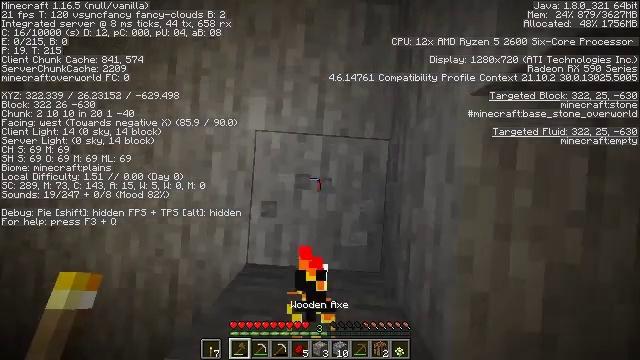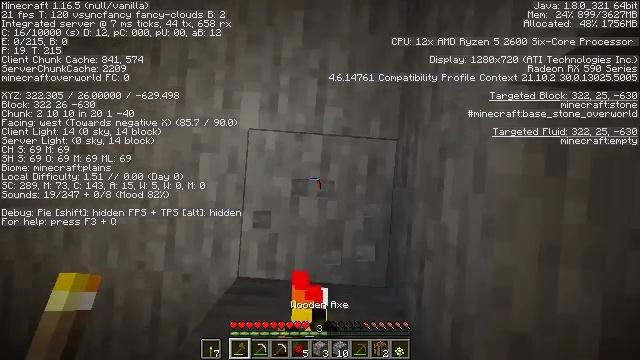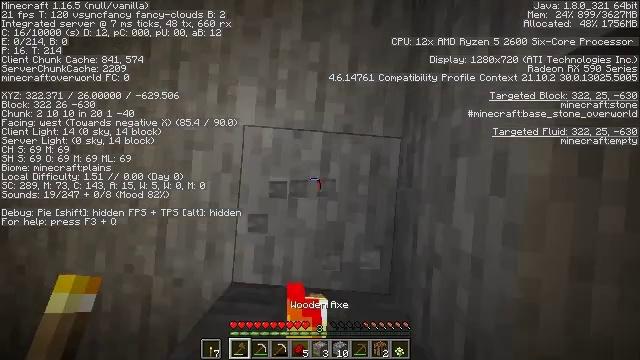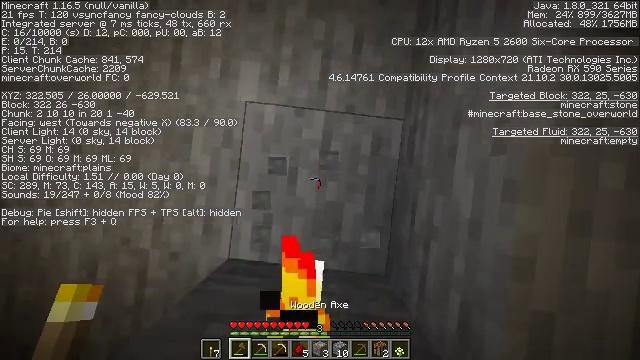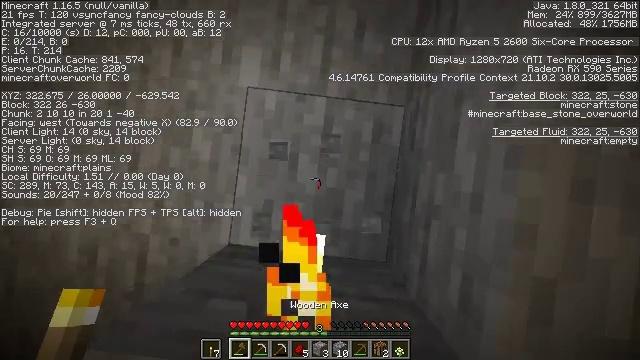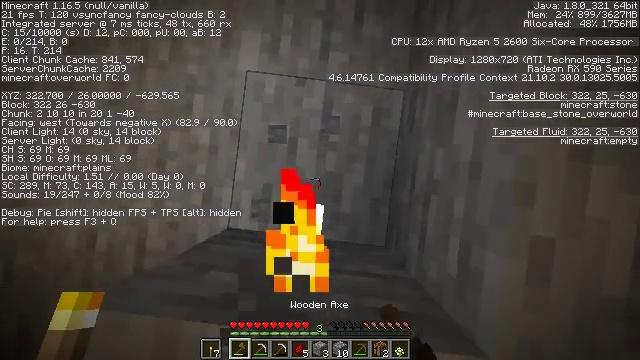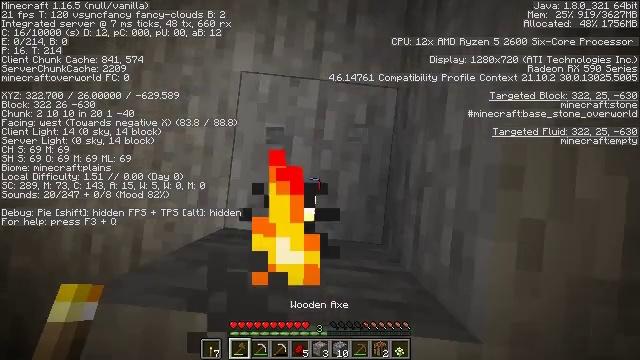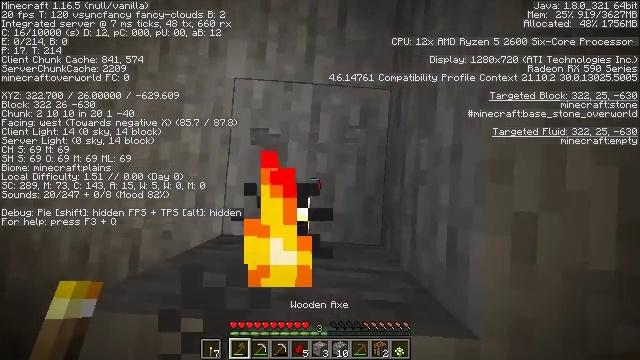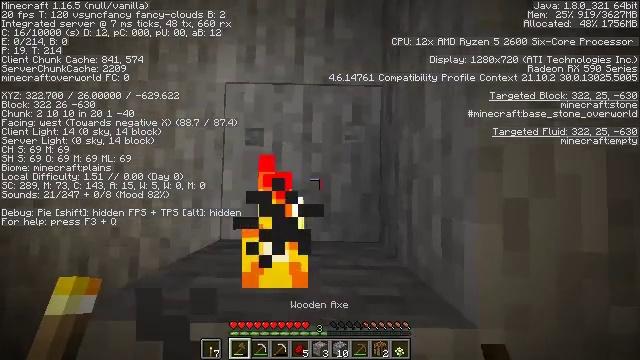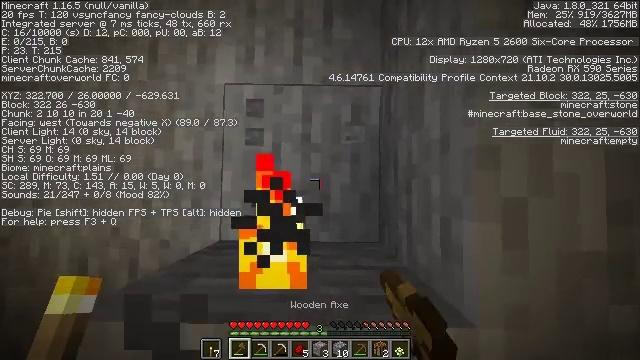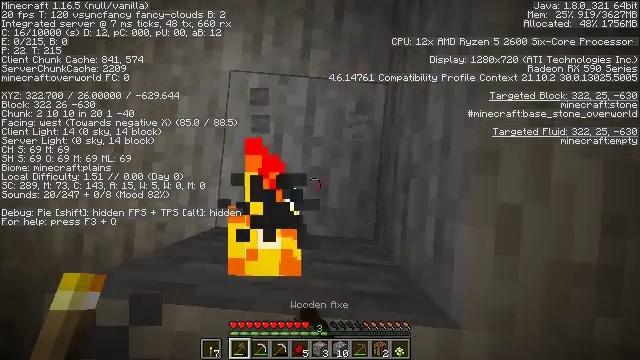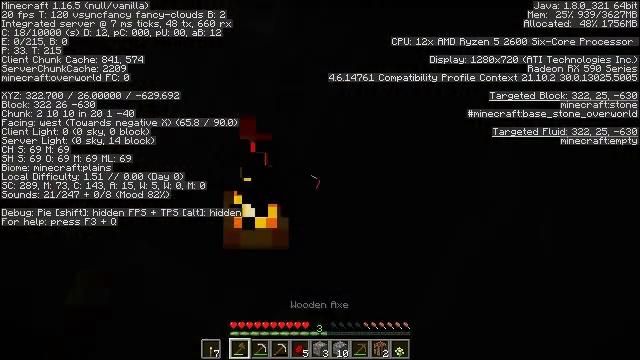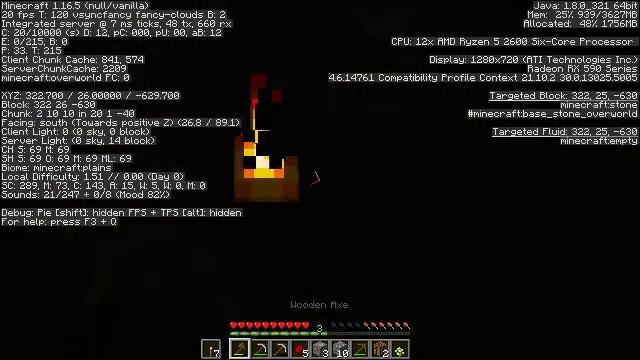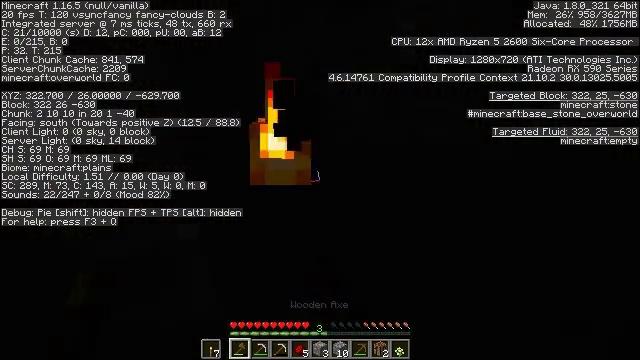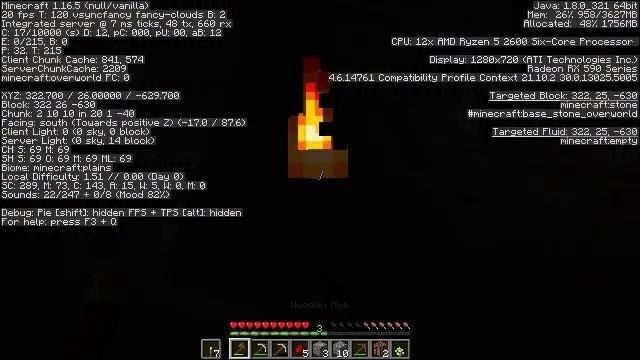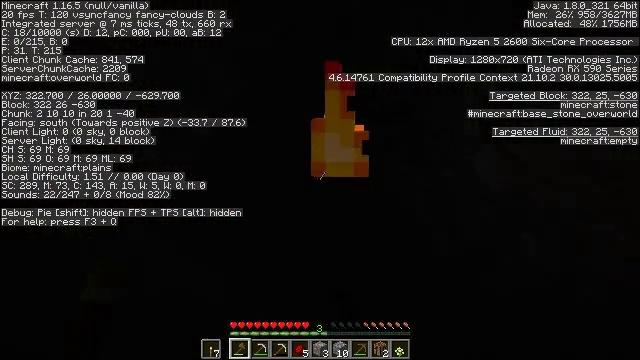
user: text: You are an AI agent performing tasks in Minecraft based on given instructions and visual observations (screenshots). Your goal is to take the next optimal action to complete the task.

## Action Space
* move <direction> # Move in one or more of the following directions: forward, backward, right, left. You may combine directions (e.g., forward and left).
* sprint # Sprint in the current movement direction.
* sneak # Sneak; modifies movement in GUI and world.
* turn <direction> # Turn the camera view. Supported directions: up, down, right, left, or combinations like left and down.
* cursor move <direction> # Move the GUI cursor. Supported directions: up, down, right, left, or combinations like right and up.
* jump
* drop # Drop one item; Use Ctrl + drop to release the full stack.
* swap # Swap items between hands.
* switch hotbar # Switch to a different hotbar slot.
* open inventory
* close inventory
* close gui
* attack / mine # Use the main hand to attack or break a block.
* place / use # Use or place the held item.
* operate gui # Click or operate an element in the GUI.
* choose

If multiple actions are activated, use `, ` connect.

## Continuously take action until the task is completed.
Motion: motion action
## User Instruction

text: Break the wall torch for relocation.
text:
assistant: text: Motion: attack / mine
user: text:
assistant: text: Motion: move back, turn down, attack / mine
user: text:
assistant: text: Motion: move back, turn left and down, attack / mine
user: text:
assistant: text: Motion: move back, turn down, attack / mine
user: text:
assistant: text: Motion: move back, attack / mine
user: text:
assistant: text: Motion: move back, turn up, attack / mine
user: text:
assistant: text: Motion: move back, turn right and up, attack / mine
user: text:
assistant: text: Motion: move back, turn right, attack / mine
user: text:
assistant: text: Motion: move back, attack / mine
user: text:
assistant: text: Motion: move back, turn left and down, attack / mine
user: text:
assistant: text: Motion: move back, turn left and down, attack / mine
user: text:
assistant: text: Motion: move back, turn left, attack / mine
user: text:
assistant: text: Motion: turn left, attack / mine
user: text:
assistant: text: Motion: turn left and up, attack / mine
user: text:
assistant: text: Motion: turn left, attack / mine
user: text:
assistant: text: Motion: attack / mine